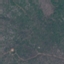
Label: HerbaceousVegetation